Question: I'm working on a login system for a website in which the top right corner will change depending on whether or not the user is "signed in" (a check against a session variable). I am using the following to try and show only one these two states.
'''
<?php if(isset($_SESSION['id'])): ?>
<div class="large-2 large-offset-5 columns">
<p class="right text-pad-top">@MuffinTheFox</p>
</div>
<div class="large-1 columns">
<img class="avatar" src="https://pbs.twimg.com/profile_images/429861192207982592/lxaKQ4Rp.jpeg">
</div>
<?php else: ?>
<div class="large-2 large-offset-7 columns">
<a class="right text-pad-top" href="login.php">Log in/Sign up</a>
</div>
<div class="large-1 columns">
<img class="avatar" src="http://placehold.it/50x50">
</div>
<?php endif; ?>
'''
The problem is, when I upload the code to my server and run it, both HTML blocks display, regardless of the PHP statements.

There aren't any obvious errors and according to my <URL>, this should work. Also, I tried the way without the endif; statement as well by using brackets, and that didn't work either. At this point I'm somewhat lost as to why this is happening and any help or insight would be appreciated.
Edit: Something of note, the PHP is embedded into a HTML document with a .html extension. I was under the impression that you could just inline php into a html document without issue, but I have a feeling that this might be the cause of the issue.
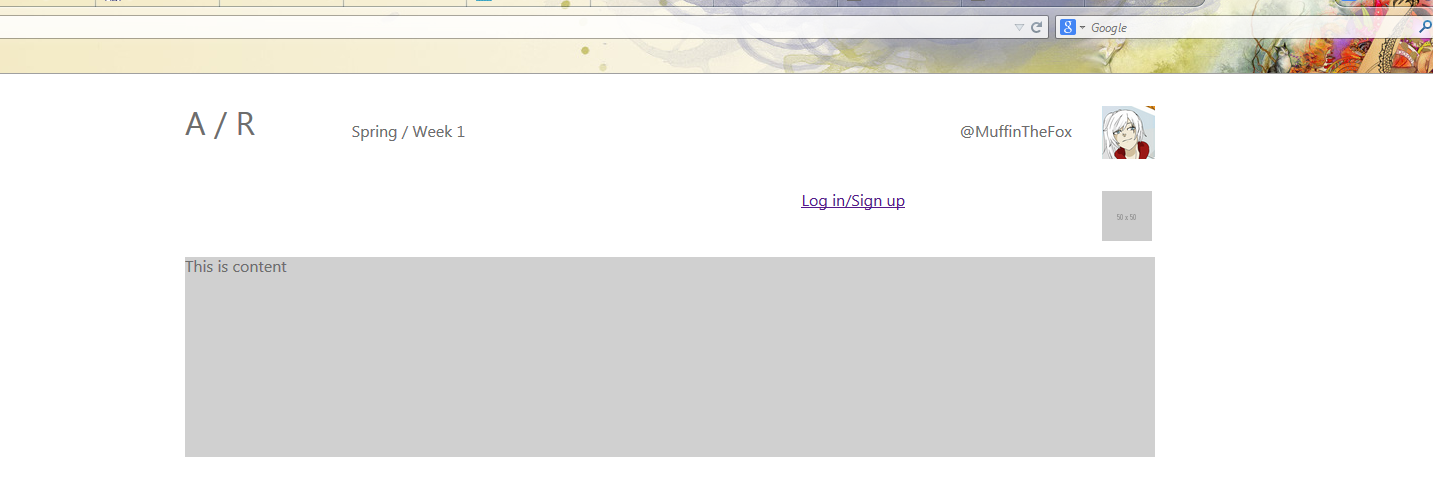
Answer: Your file is not getting parsed as PHP because PHP is not configured to parse .html files unless you tell it to. See <URL> for insight into how to do that. In the meantime, change your file extension to .php and it should start working as you expect.